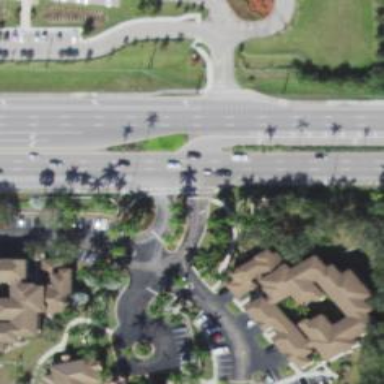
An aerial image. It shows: Asphalt footway with uncontrolled crossing marked by lines.